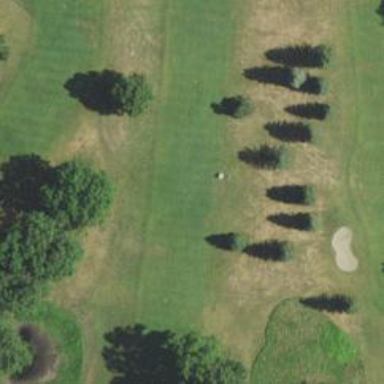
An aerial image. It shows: Golf hole.